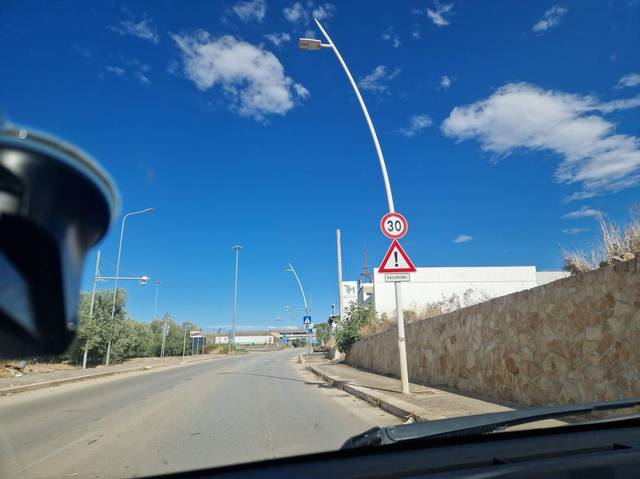
Region: Italy
Coordinates: 41.229, 16.316